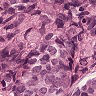
Metastatic tissue present: yes